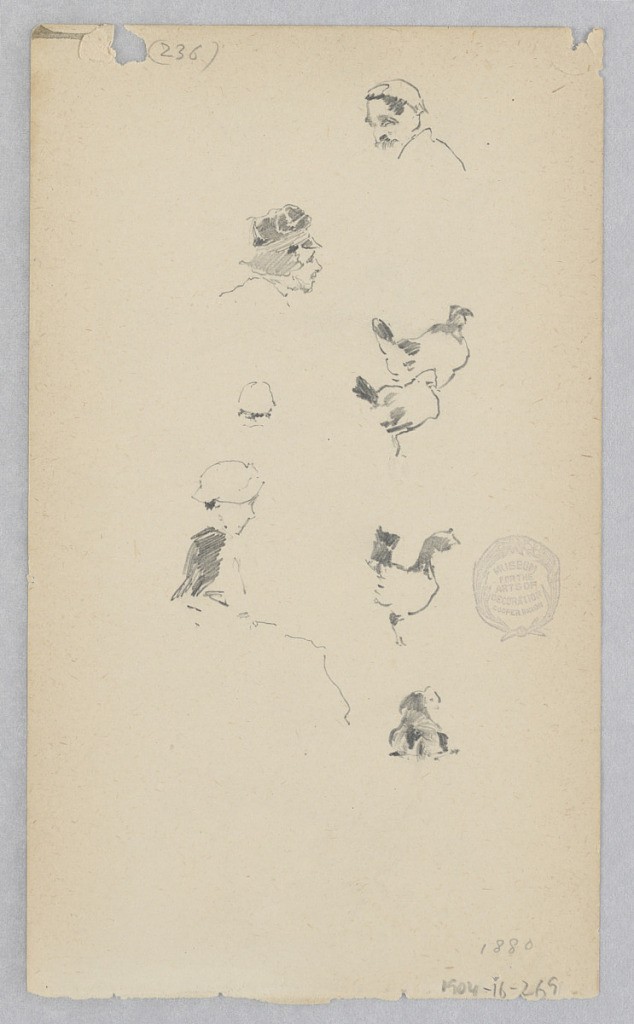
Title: Figures
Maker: Robert Frederick Blum, American, 1857–1903
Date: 1880
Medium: Graphite on wove paper
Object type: Drawing
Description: Four partial sketches of a male and a female figure.